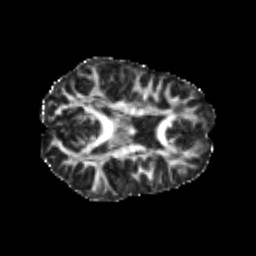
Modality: FA
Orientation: axial
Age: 21
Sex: female
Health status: healthy
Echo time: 0.074 s